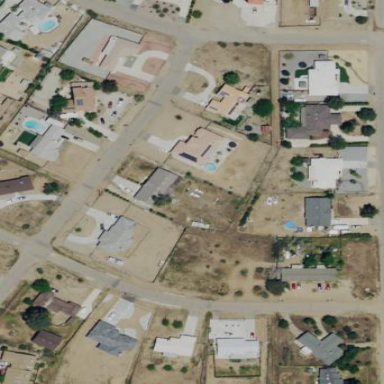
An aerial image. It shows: Single-family residential area.